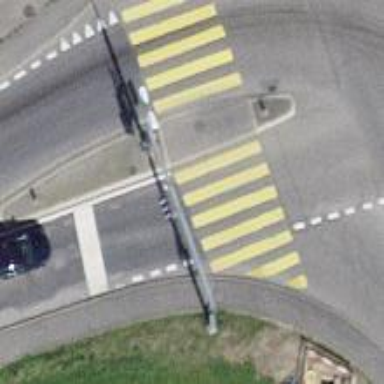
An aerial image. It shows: Footway that serves as traffic island.